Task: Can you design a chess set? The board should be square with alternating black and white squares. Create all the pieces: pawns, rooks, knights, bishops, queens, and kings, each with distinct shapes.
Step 2331:
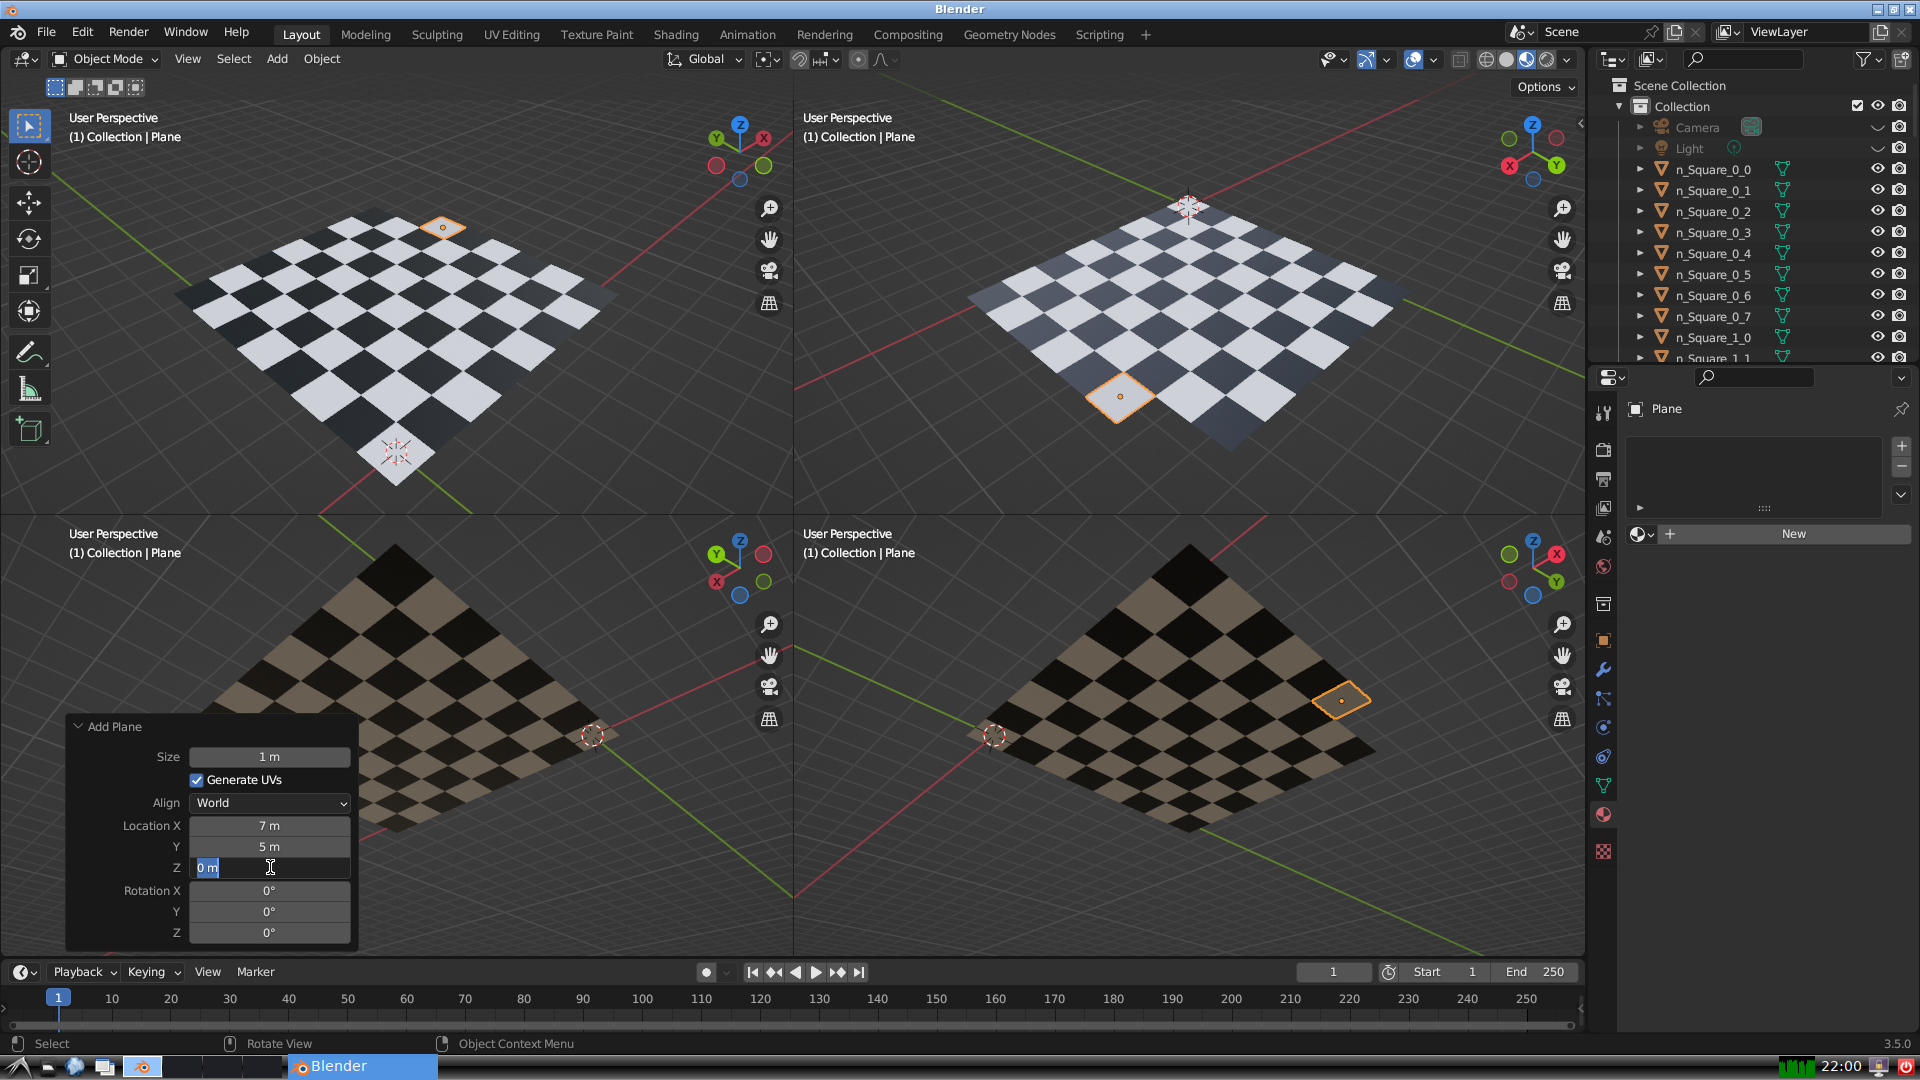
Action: input_text: 0.0